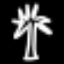
Label: palm tree